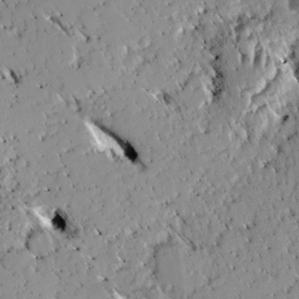
Label: non_frost